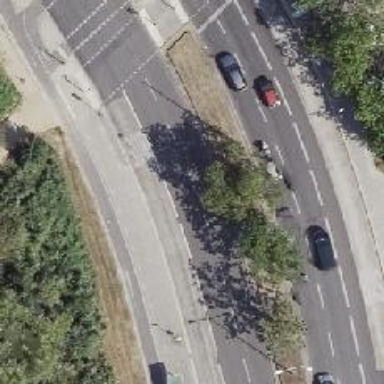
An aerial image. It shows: Secondary road with track for cycling on the right side and lane for buses on the same side. The surface of the cycleway is asphalt.